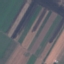
Land use / land cover class: AnnualCrop